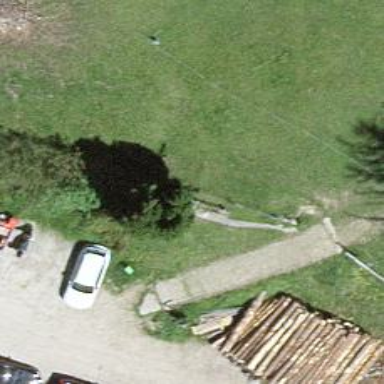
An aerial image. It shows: Bench.